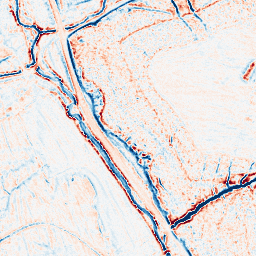
Category: edge_preserving
Decomposition family: bilateral
Decomposition parameters: d: 9
sigma_color: 75
sigma_space: 25
Upsampling method: cubic_catmull_rom
Upsampling parameters: scale: 4
Upsampling scale: 4